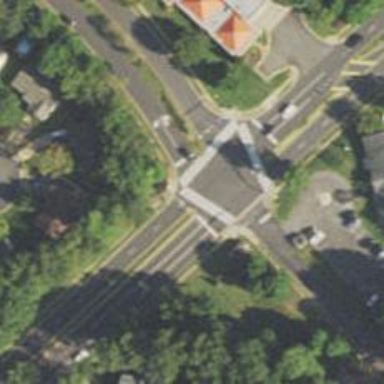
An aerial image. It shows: Marked crossing on footway.